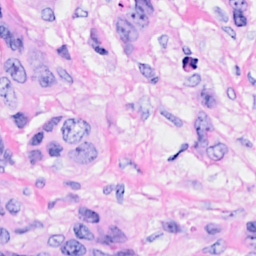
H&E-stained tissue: Breast